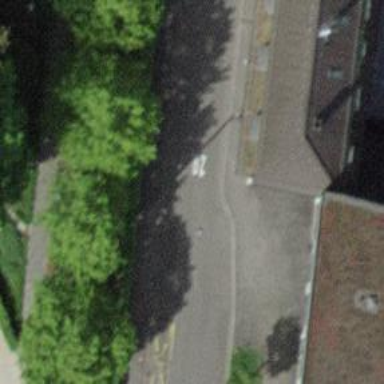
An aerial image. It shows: Asphalt road designated as living street.